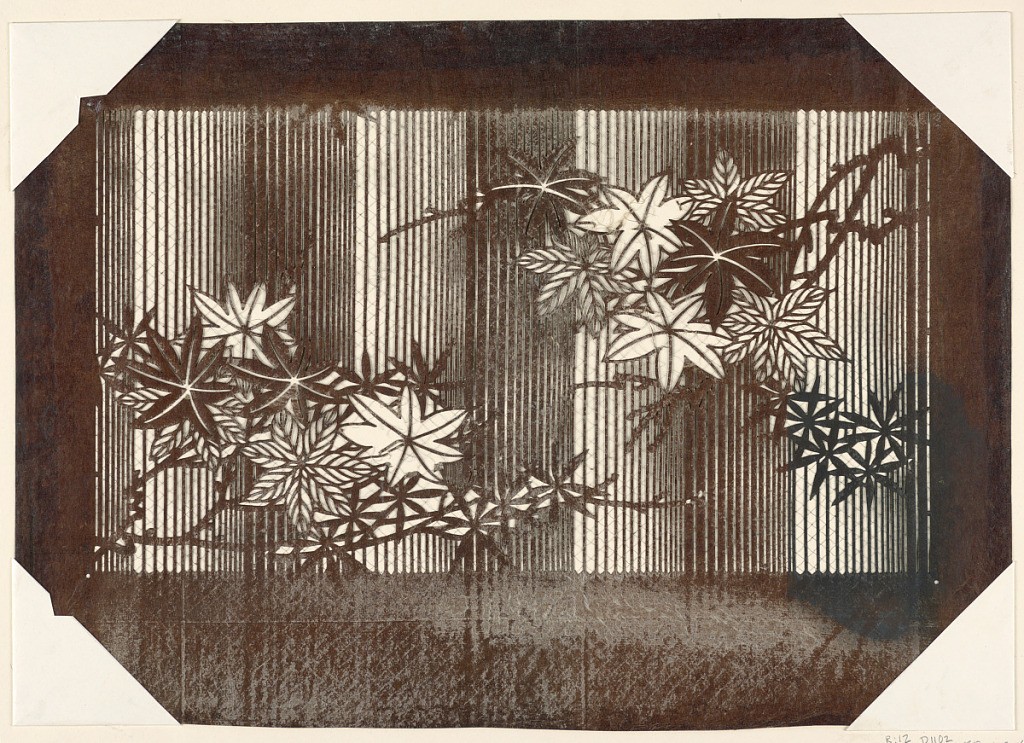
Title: Maple Leaves on Stripes
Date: late 18th - mid 19th century
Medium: Mulberry paper (kozo washi) treated with fermented persimmon tannin (kakishibu), and silk threads (itoire)
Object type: Katagami
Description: Maples leaves shown, in a variety of forms are on a striped background. Silk threads are added to support the structure of the stencil. The lower half of the stencil appears to be worn away.